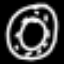
Label: donut